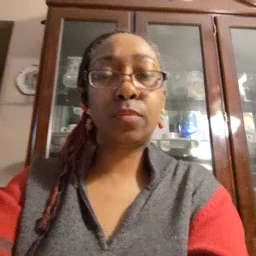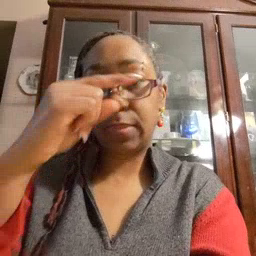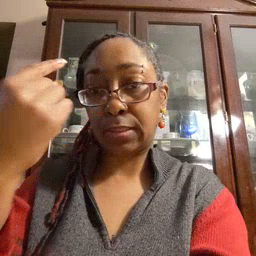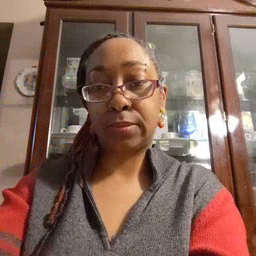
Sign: black